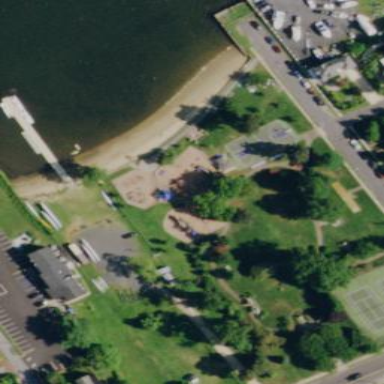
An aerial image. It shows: Playground area for leisure land.